Question: I have a tabbed pane, with a table on each tab. I add different items to the tables and I just want each tab to show me the respective items of that table. But nothing shows up.
When I debug I can clearly see the tab pane, that contains the tabs, that contains the table views, that contain the right items.
Why does this not work?!
Thanks!
'''
primaryStage.setTitle("TEST");
Group root = new Group();
Scene scene = new Scene(root, 400, 300, Color.WHITE);
TableView tv1 = new TableView();
TableView tv2 = new TableView();
TableColumn<String, String> clmn = new TableColumn<>("Test");
clmn.setPrefWidth(230);
tv1.getColumns().addAll(clmn);
tv2.getColumns().addAll(clmn);
List<String> firstItems = new ArrayList<>();
firstItems.add("ONE");
firstItems.add("TWO");
firstItems.add("THREE");
tv1.setItems(FXCollections.observableArrayList(firstItems));
List<String> secondItems = new ArrayList<>();
secondItems.add("1");
secondItems.add("2");
secondItems.add("3");
tv2.setItems(FXCollections.observableArrayList(secondItems));
TabPane tabPane = new TabPane();
BorderPane mainPane = new BorderPane();
//Create Tabs
Tab tabA = new Tab();
tabA.setText("Tab A");
tabA.setContent(tv1);
tabPane.getTabs().add(tabA);
Tab tabB = new Tab();
tabB.setText("Tab B");
tabB.setContent(tv2);
tabPane.getTabs().add(tabB);
mainPane.setCenter(tabPane);
mainPane.prefHeightProperty().bind(scene.heightProperty());
mainPane.prefWidthProperty().bind(scene.widthProperty());
root.getChildren().add(mainPane);
primaryStage.setScene(scene);
primaryStage.show();
'''
Empty:

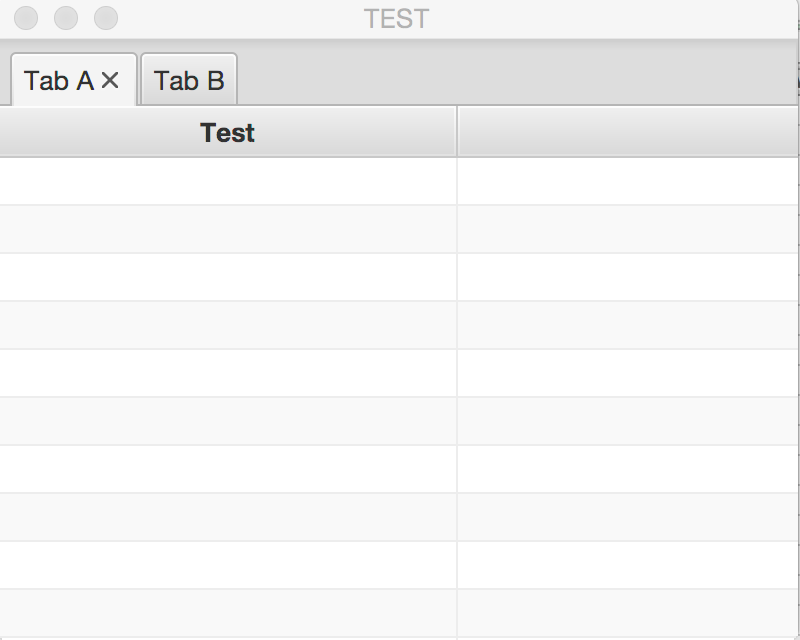
Answer: There are two problems with your code (that I see immediately):
You need to set a cell value factory on each column of a 'TableView'. Without this, the column doesn't have any data to display. So you need something like
'''
clmn.setCellValueFactory(cellData -> new ReadOnlyStringWrapper(cellData.getValue()));
'''
Secondly, you are using the same 'TableColumn' for both tables. I don't think this can work; the cells would end up being added to the scene graph in two different places (which is not allowed). Create different columns for each table.